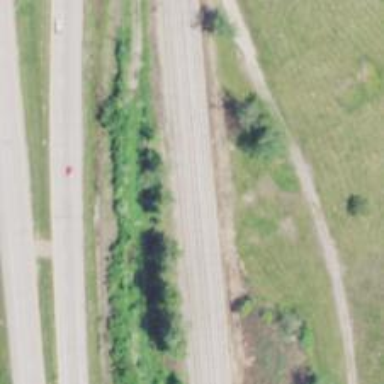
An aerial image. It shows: Rail spur service.